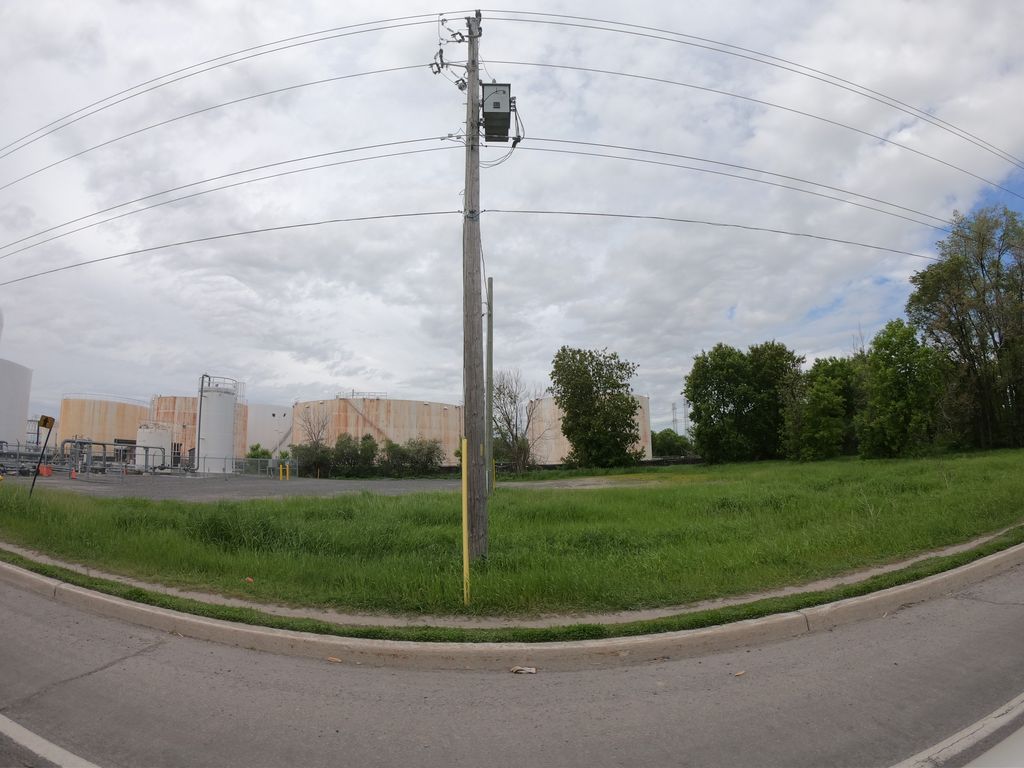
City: ottawa-gatineau